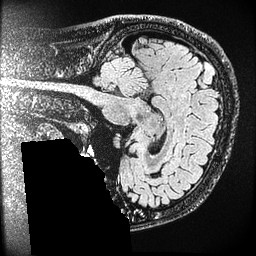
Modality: FLAIR
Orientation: sagittal
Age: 35
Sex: male
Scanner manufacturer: ge
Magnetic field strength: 3 T
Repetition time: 4.802 s
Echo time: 0.1161 s